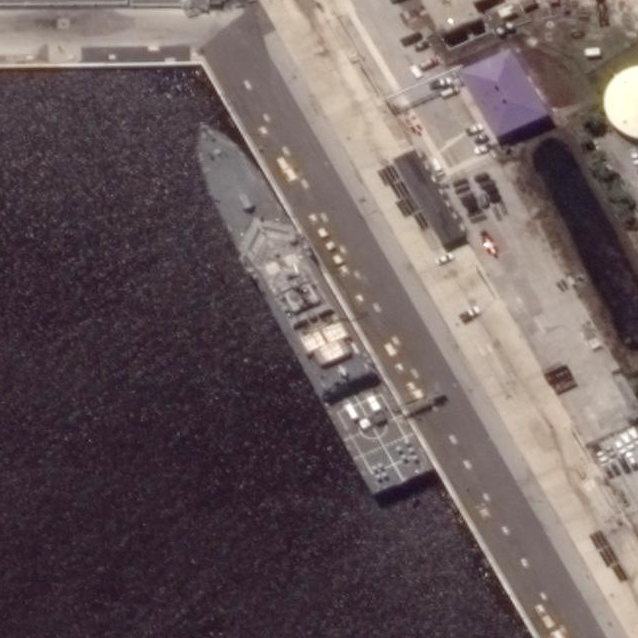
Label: Freedom-class_combat_ship